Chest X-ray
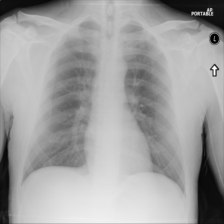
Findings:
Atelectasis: negative
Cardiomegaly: negative
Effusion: negative
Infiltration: negative
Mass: negative
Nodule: negative
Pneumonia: negative
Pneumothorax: negative
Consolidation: negative
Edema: negative
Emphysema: negative
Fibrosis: negative
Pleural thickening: negative
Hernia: negative